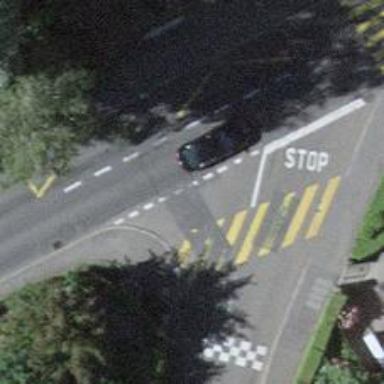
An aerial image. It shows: Uncontrolled zebra crossing with notable zebra markings.